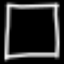
Label: square